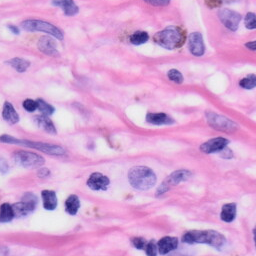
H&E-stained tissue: Skin